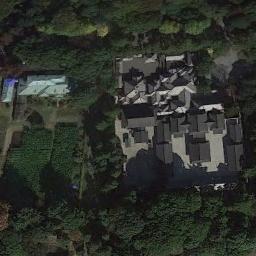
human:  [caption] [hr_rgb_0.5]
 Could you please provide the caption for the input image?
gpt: The palace is surrounded by trees .

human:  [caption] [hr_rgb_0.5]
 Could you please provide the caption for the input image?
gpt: The palace is surrounded by trees .

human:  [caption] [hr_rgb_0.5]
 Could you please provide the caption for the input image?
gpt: The dark gray palace with some palaces of different sizes is surrounded by a forest .

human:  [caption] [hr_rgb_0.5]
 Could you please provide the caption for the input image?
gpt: One side of the palace is lush woods and the other is a residential area .

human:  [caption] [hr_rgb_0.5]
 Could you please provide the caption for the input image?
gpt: There are many green trees around the black palace .